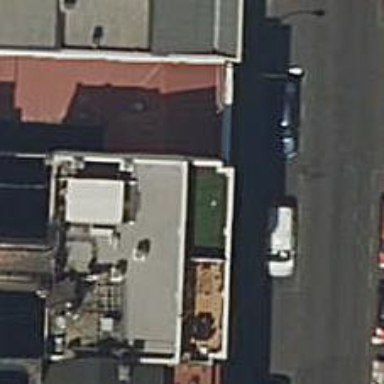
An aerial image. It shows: Restaurant.